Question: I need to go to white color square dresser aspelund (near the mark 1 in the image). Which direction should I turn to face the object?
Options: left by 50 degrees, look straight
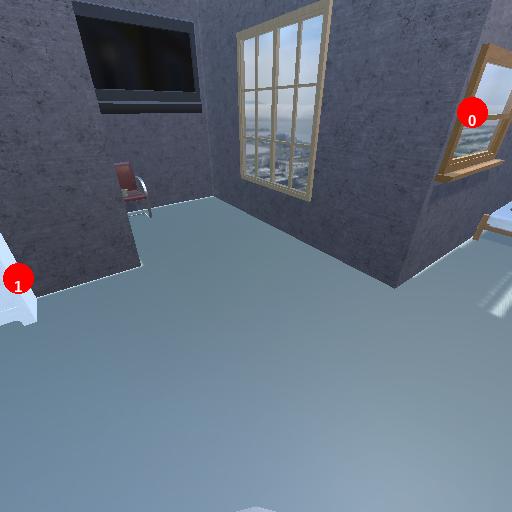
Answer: left by 50 degrees